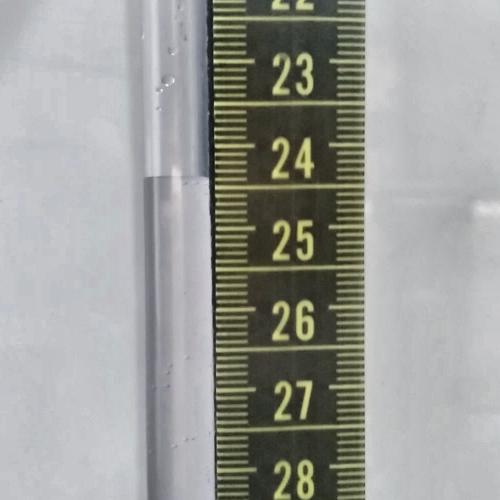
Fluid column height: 24.4 cm